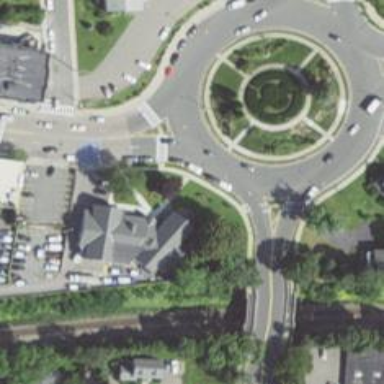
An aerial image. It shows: Secondary road made of asphalt leading to roundabout. The road is surrounded by commercial establishments.